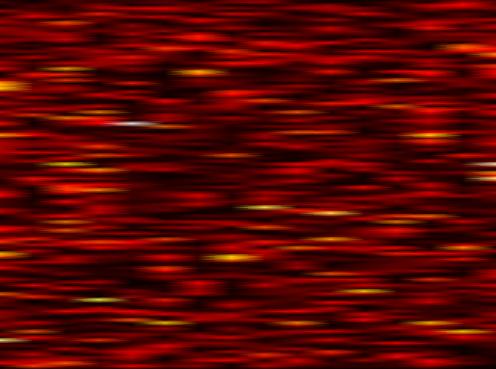
Label: UFMC